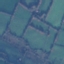
Land use / land cover class: Pasture